Question: I have the following code
'''
GridBagConstraints c = new GridBagConstraints();
c.gridx=0;
c.gridy=0;
c.gridwidth=1;
c.gridheight=1;
c.fill = GridBagConstraints.BOTH;
c.insets= new Insets(2,2,2,2);
this.add(pdfUrl,c);
c.gridx=1;
c.weightx=0.1;
c.gridwidth=4;
this.add(pdfUrlin,c);
c.gridx=0;
c.gridwidth=1;
c.gridy=1;
c.weightx=0.0;
this.add(pdfType);
'''
This code produce this

I do not understand why the PDF Type is not on the line below. Can anyone help me out here?
Thanks in advance
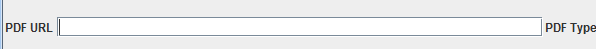
Answer: Small error, I think you meant to do: 'this.add(pdfType, c);' instead of 'this.add(pdfType);' =)